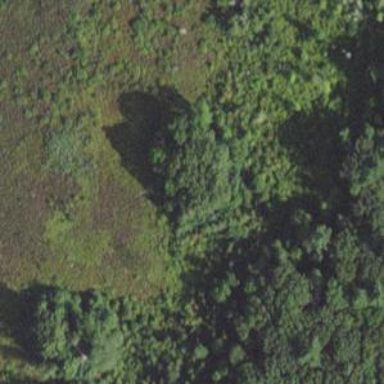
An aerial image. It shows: Conservation nature reserve area.